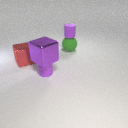
large green rubber sphere below small purple rubber cylinder